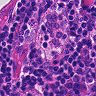
Metastatic tissue present: no